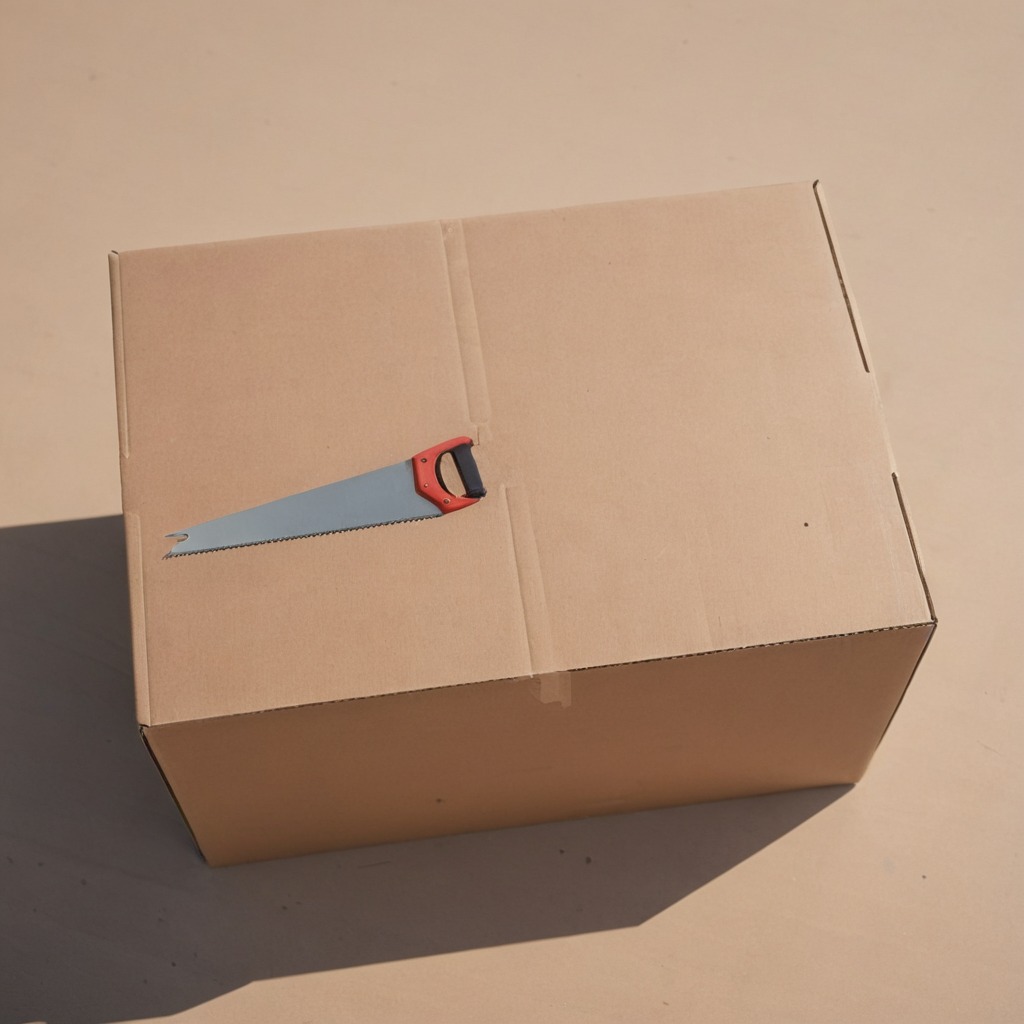
A handheld metal saw lies on a clean dry cardboard box surface in an outdoor workshop during daytime bright natural light soft shadows slightly creased but